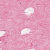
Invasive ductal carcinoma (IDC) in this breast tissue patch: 0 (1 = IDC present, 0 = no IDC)